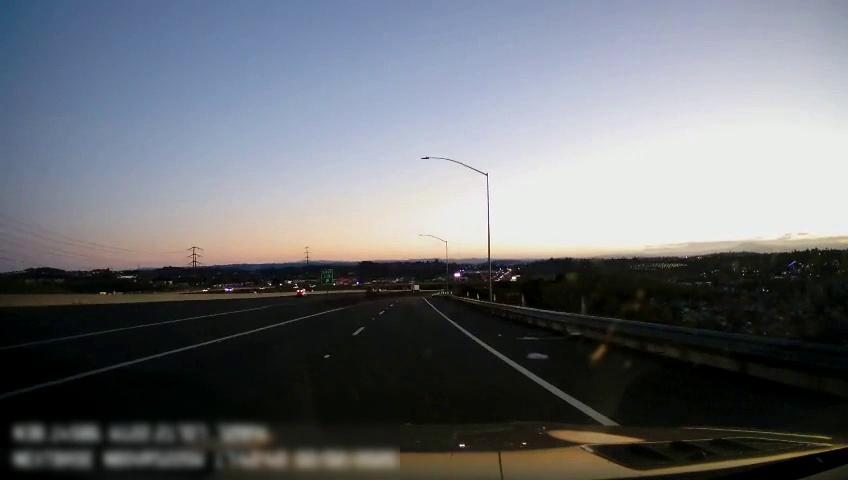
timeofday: Dusk/Dawn/Twilight
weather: Sunny
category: Drivable Space
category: Lanes | Alternate Lane
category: Lanes | Alternate Lane
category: Lanes | Alternate Lane
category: Lanes | Alternate Lane
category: Traffic | Signs